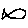
Label: fish